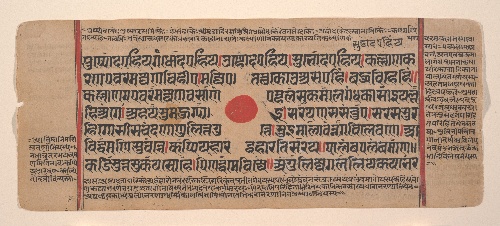
Date: 15th century
Object type: Folio
Classification: Paintings
Medium: Ink, opaque watercolor, and gold on paper
Culture: India (Gujarat)
Dimensions: 4 3/8 x 10 5/8 in. (11.1 x 27 cm)
Department: Asian Art
Credit line: Rogers Fund, 1955
Accession year: 1955
Repository: Metropolitan Museum of Art, New York, NY